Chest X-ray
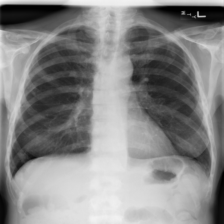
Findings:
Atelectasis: positive
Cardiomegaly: negative
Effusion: negative
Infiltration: negative
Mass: negative
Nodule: positive
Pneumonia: negative
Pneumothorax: negative
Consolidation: negative
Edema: negative
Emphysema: negative
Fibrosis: negative
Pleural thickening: negative
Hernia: negative